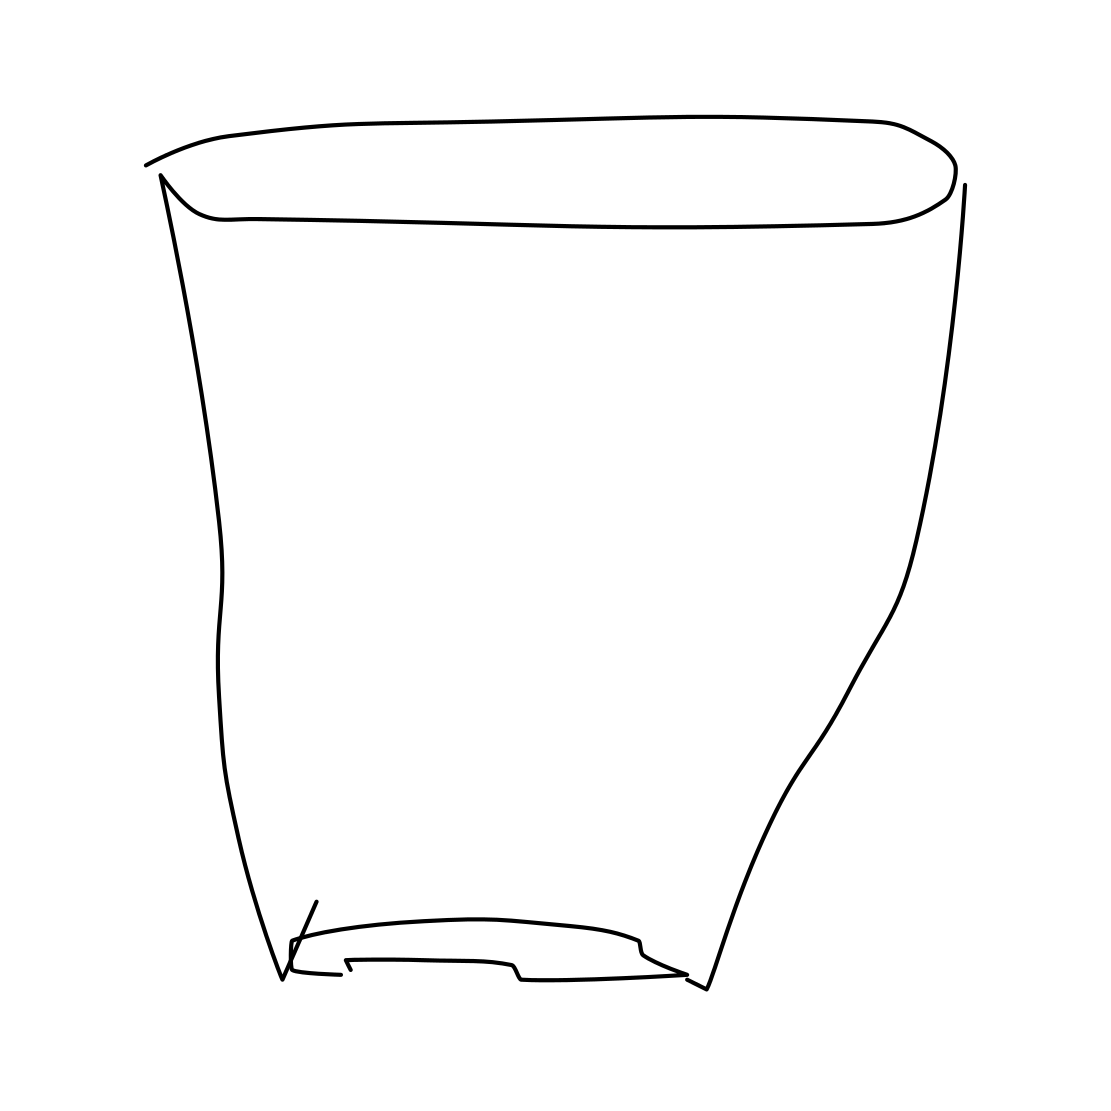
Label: basket